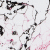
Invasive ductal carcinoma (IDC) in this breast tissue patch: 0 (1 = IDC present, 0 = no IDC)